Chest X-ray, PA view. Patient: 60 years old, sex M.
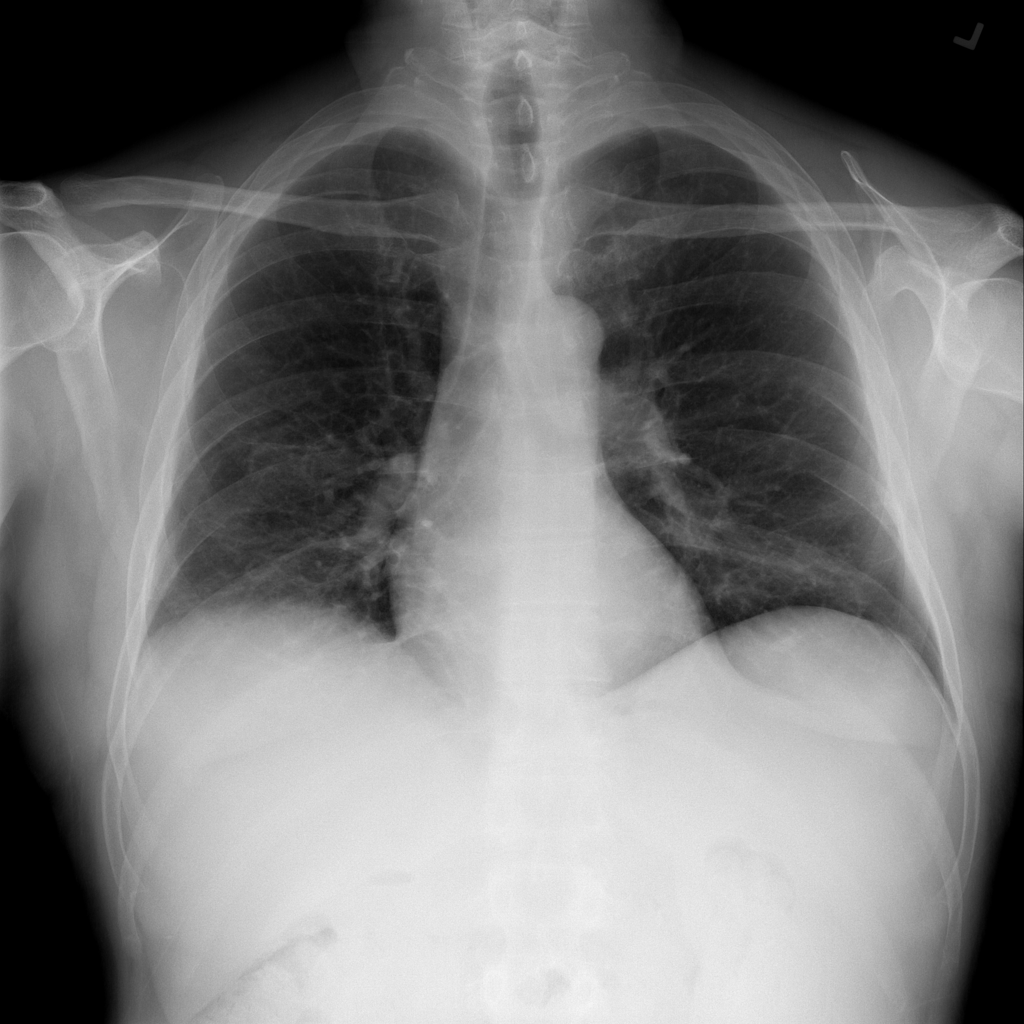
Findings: Infiltration